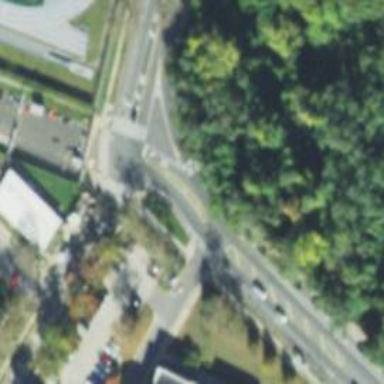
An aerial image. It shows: Stop road.